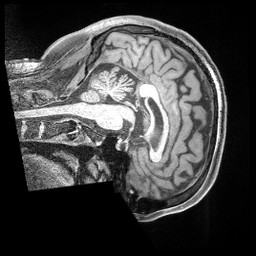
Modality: T1w
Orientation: sagittal
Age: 35
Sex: male
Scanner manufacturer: siemens
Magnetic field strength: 3 T
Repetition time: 2 s
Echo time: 0.00211 s